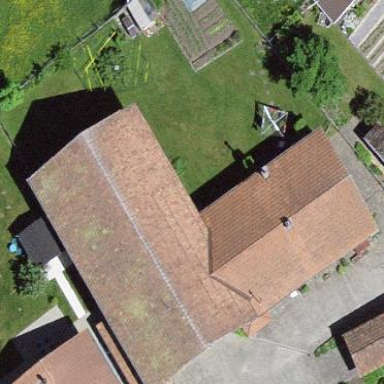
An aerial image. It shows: Farm building.